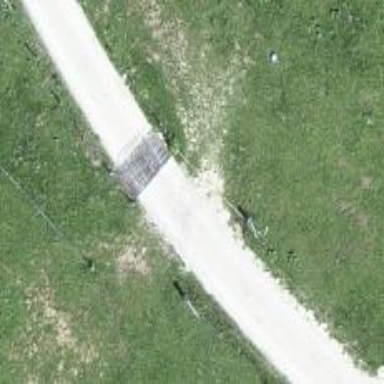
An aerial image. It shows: Cattle grid barrier.